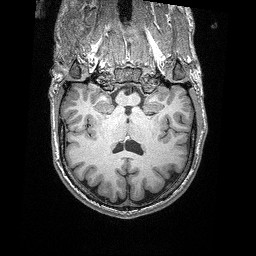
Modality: T1w
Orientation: sagittal
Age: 26
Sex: male
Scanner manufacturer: siemens
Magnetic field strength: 3 T
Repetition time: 2.4 s
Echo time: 0.03 s